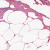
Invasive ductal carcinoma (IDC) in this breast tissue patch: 0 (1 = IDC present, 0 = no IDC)